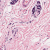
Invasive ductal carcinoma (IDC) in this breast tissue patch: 0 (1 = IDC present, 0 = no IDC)